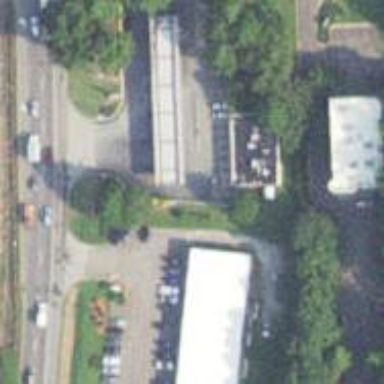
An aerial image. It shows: Convenience shop.